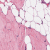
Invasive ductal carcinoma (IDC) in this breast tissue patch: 0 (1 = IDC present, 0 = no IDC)